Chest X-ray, PA view. Patient: 54 years old, sex M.
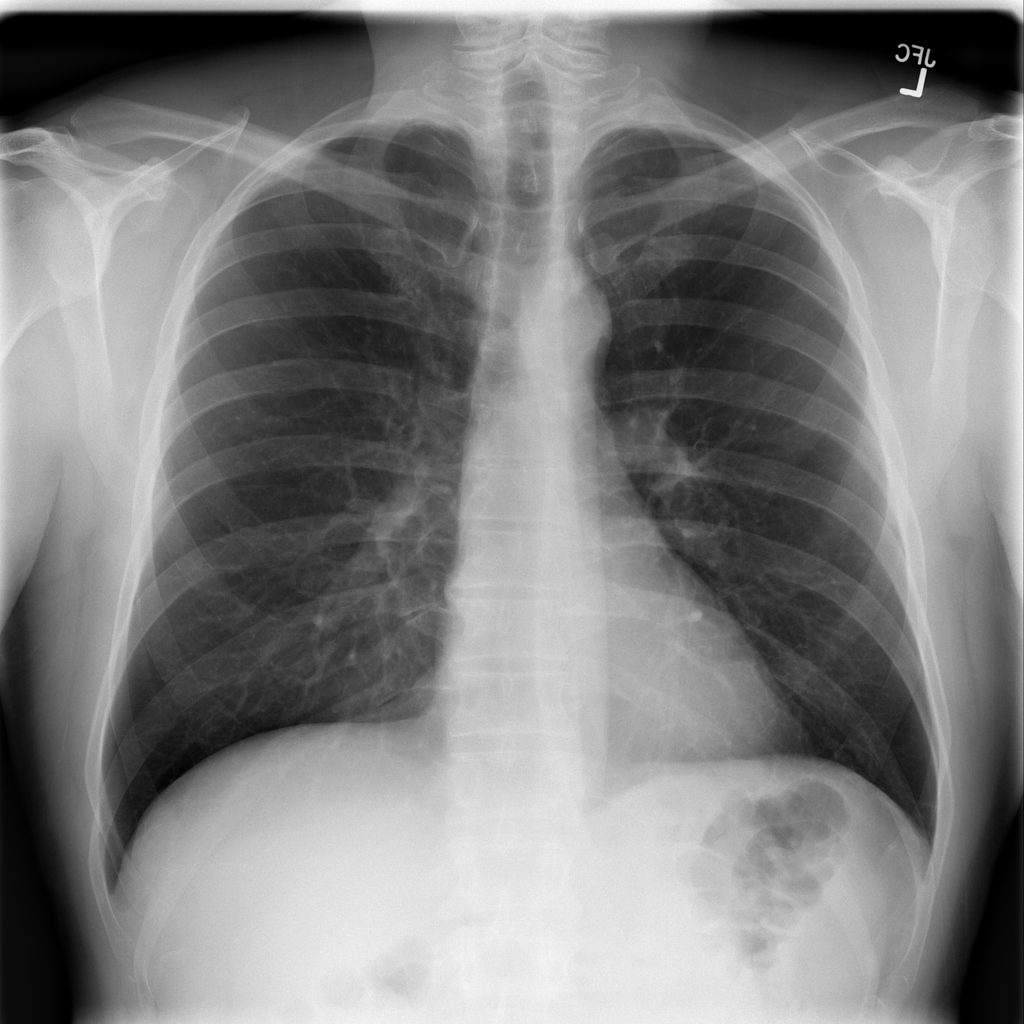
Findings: No Finding